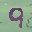
Label: 9